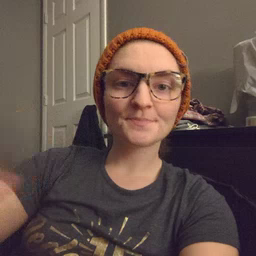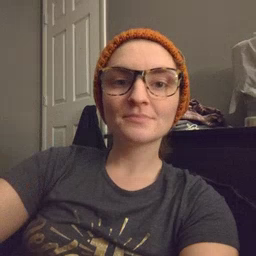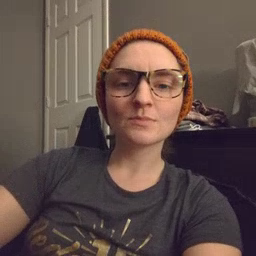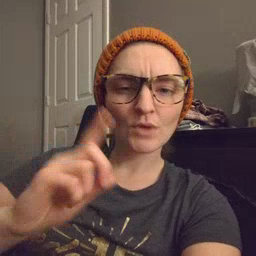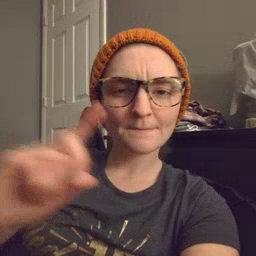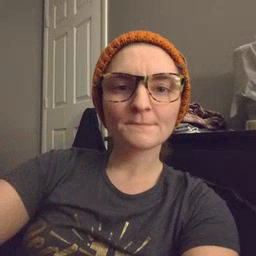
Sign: where